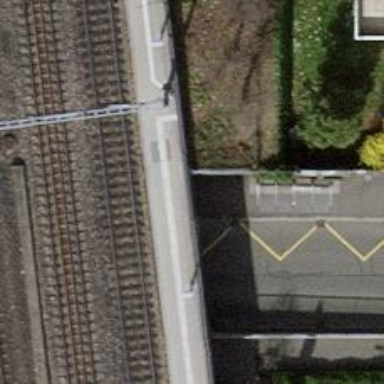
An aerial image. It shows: Asphalt sidewalk with platform for public transport. The platform has shelter.